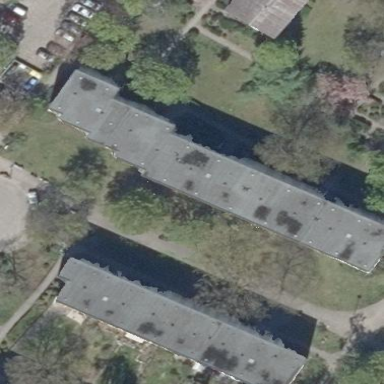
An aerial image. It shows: Apartment building with flat roof.